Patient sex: F
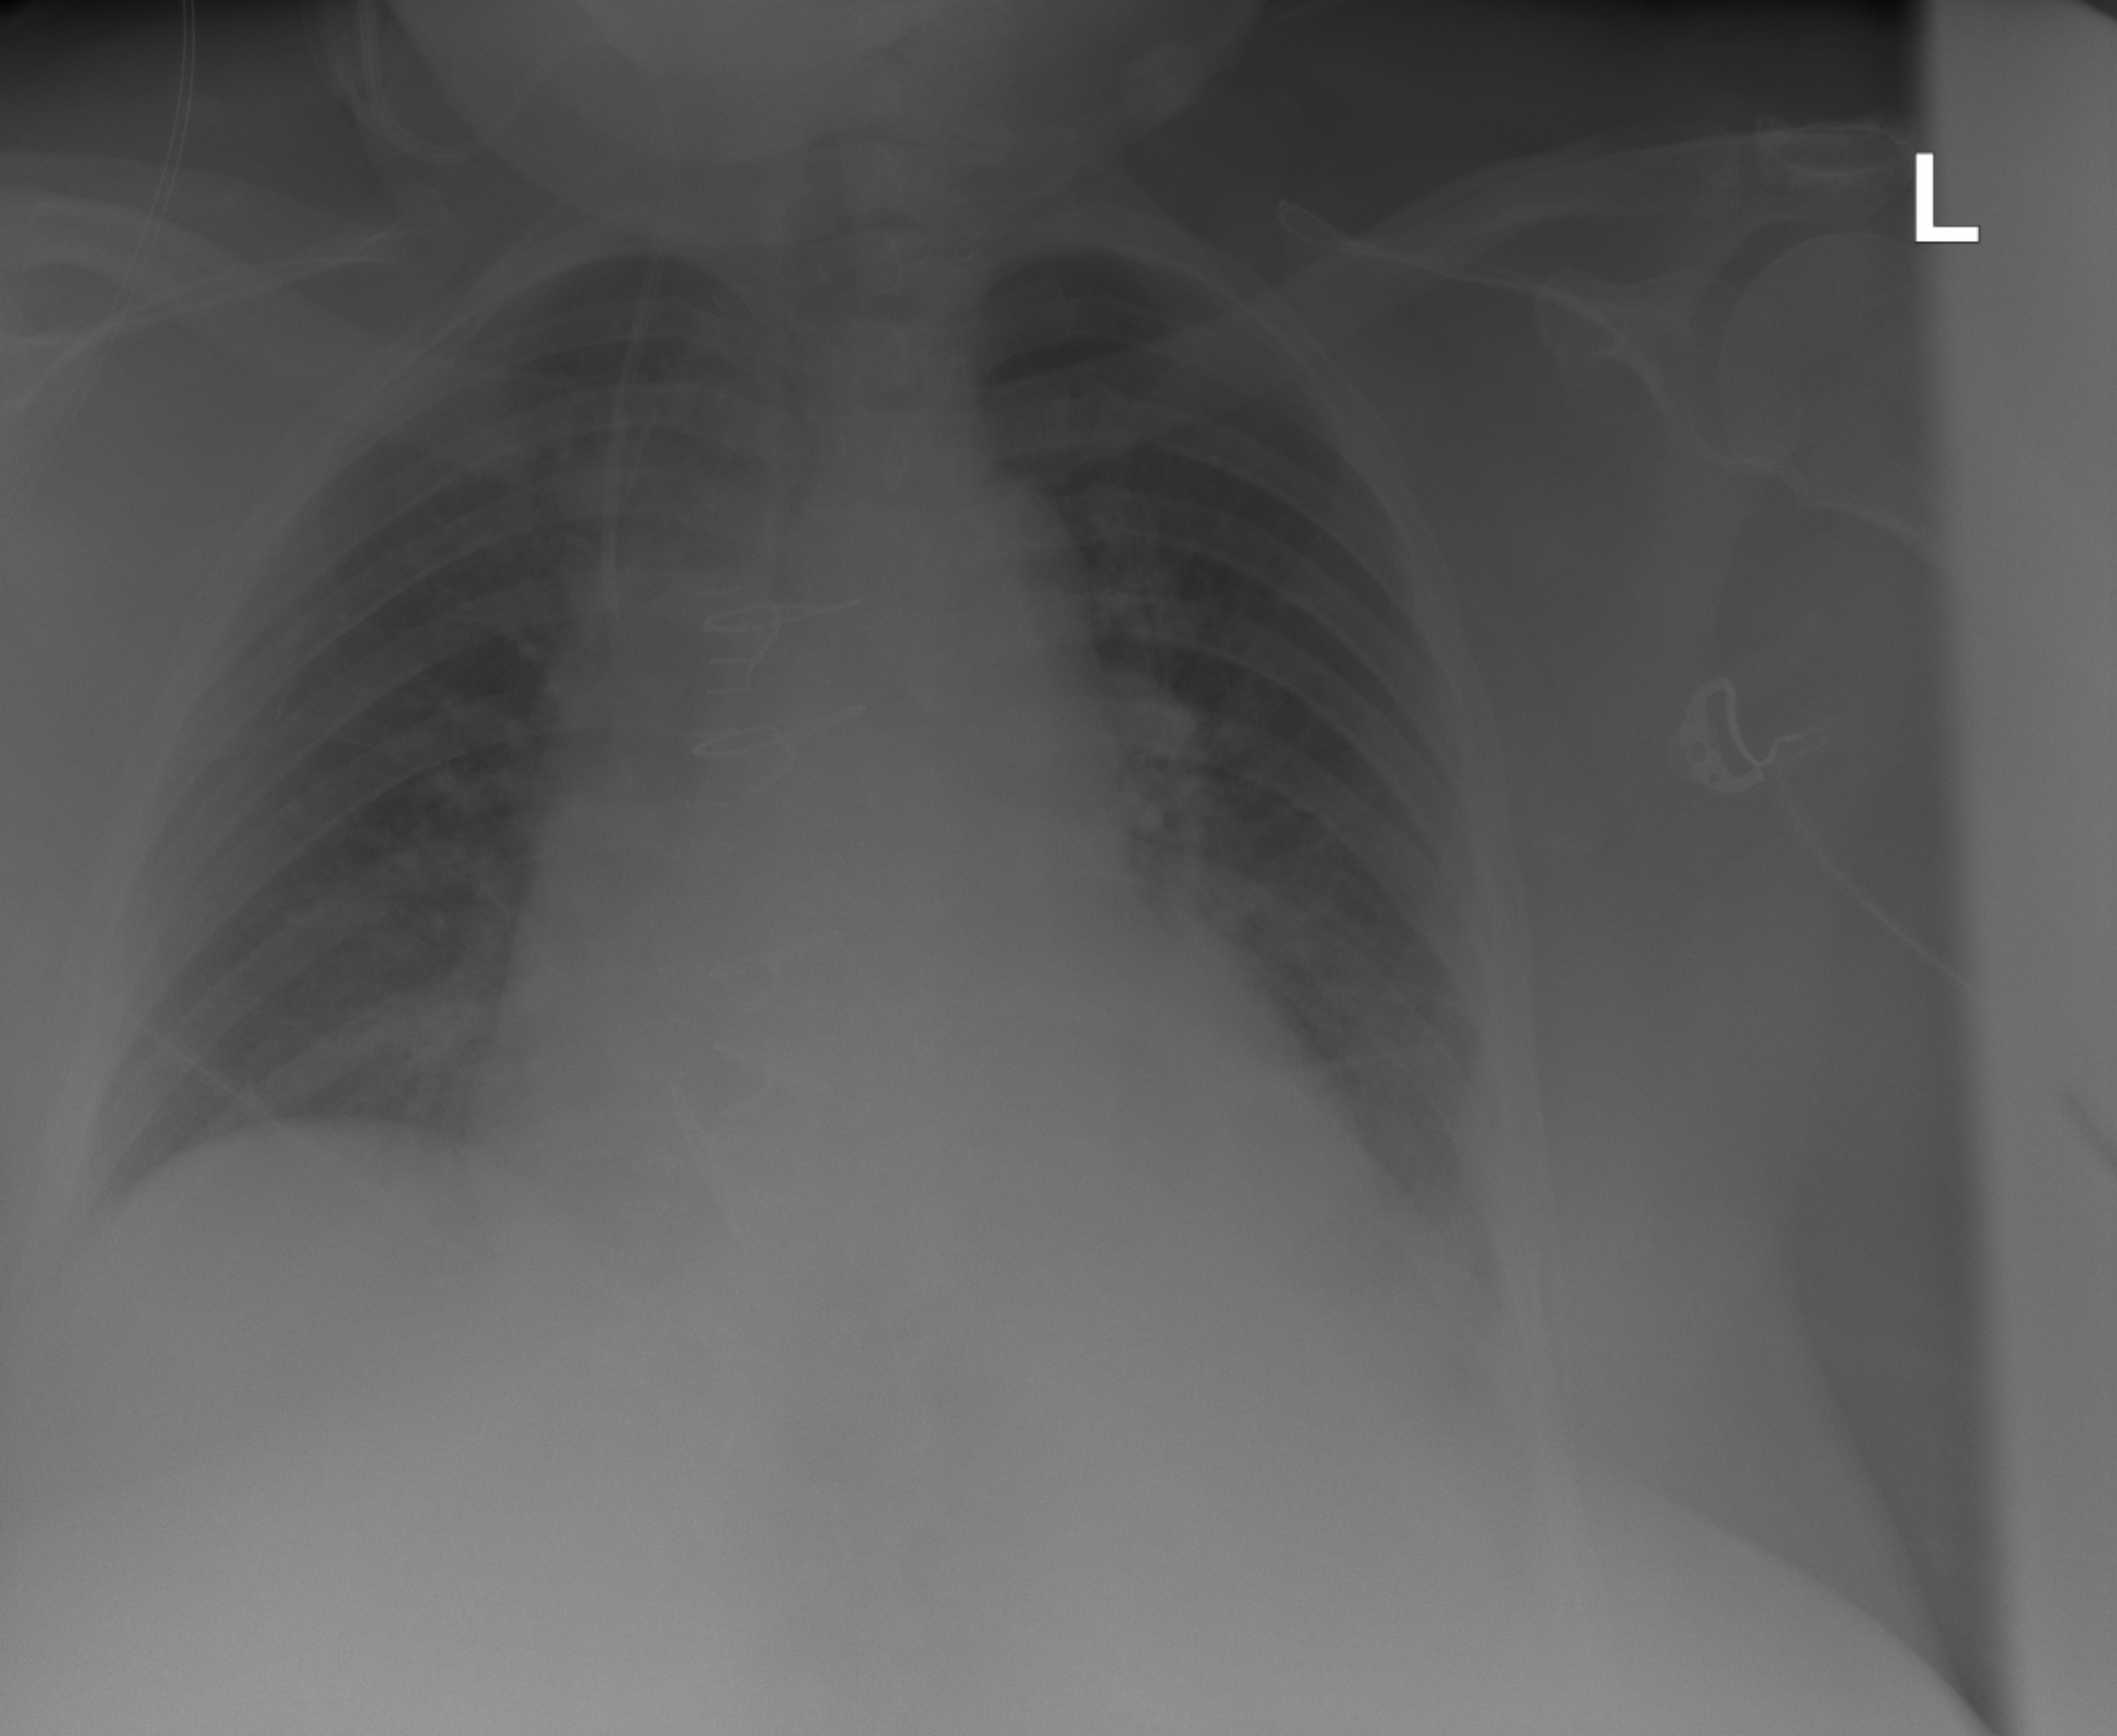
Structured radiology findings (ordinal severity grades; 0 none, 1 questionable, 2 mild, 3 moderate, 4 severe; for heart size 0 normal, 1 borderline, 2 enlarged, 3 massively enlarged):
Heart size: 2
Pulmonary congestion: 1
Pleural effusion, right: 0
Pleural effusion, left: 1
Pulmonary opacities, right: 0
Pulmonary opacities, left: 0
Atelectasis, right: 0
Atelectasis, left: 2